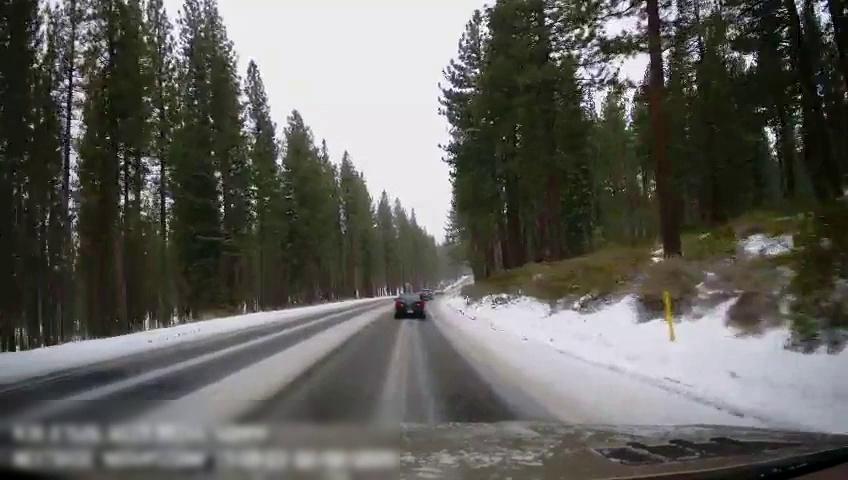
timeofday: Day
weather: Snowy
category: Drivable Space
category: Vehicles | Car
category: Vehicles | Car
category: Vehicles | Car
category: Lanes | Current Lane